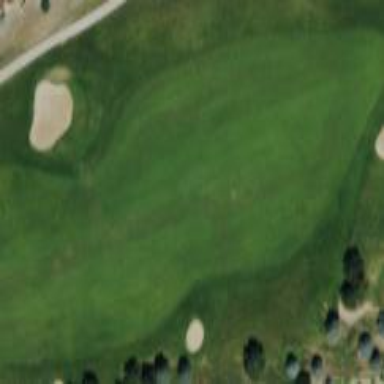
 specifically mown fairway on golf course."